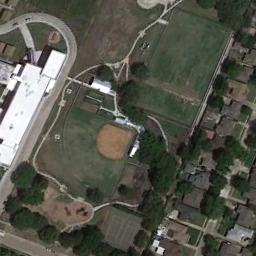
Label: baseball_diamond